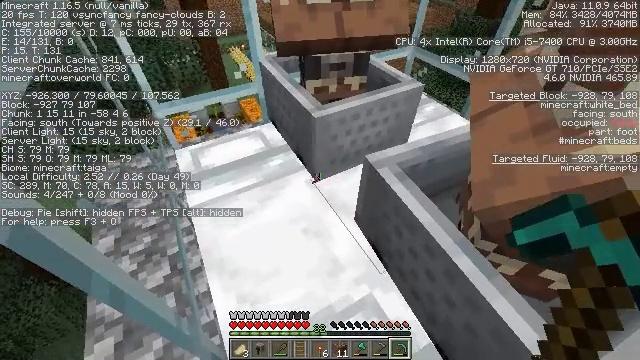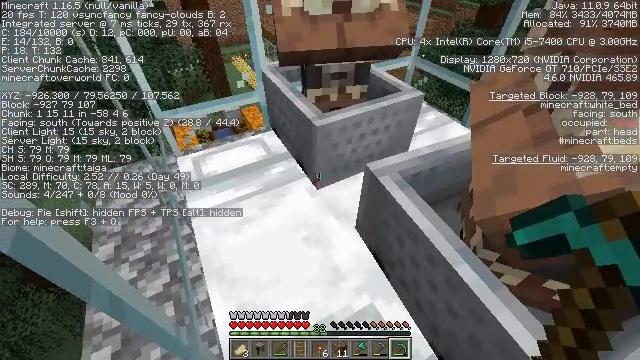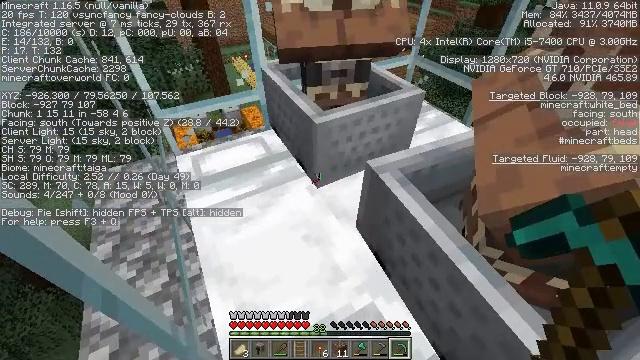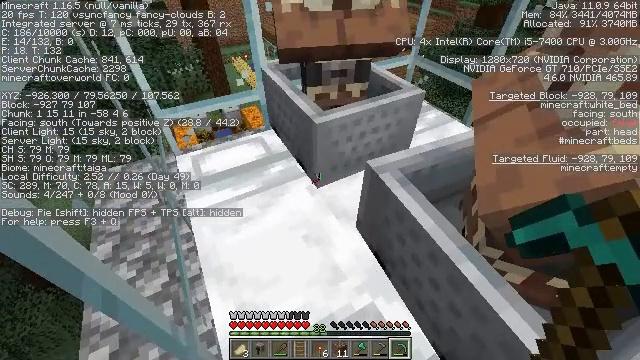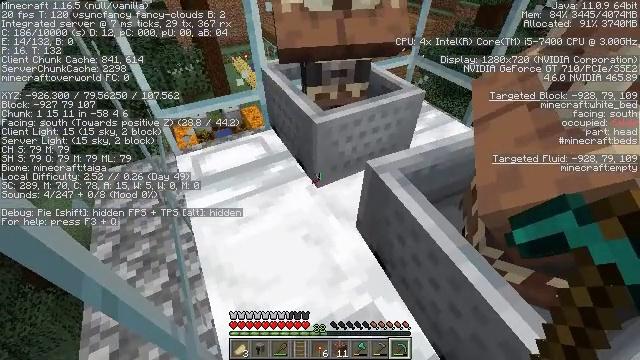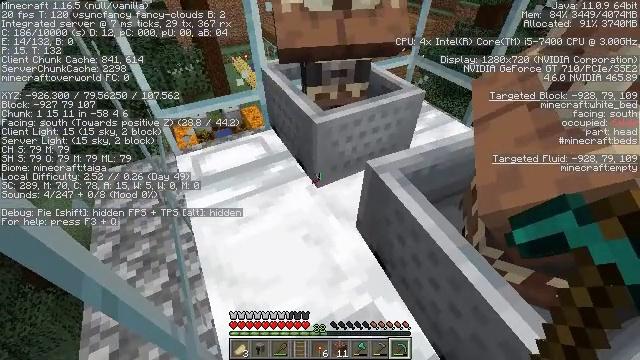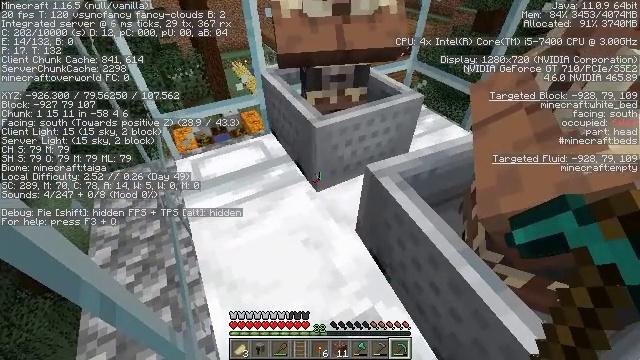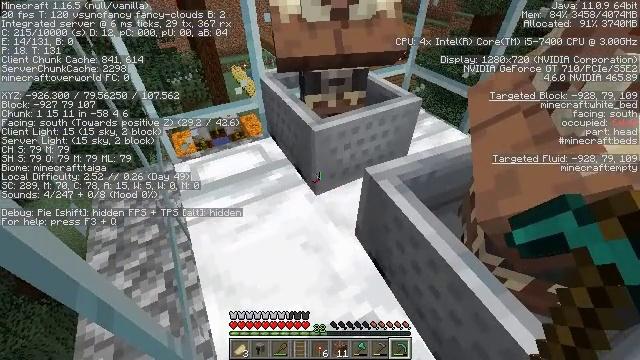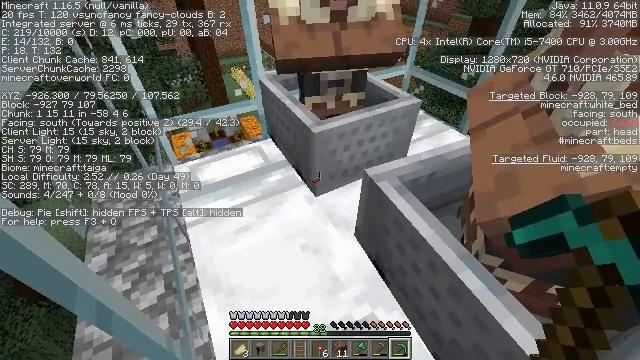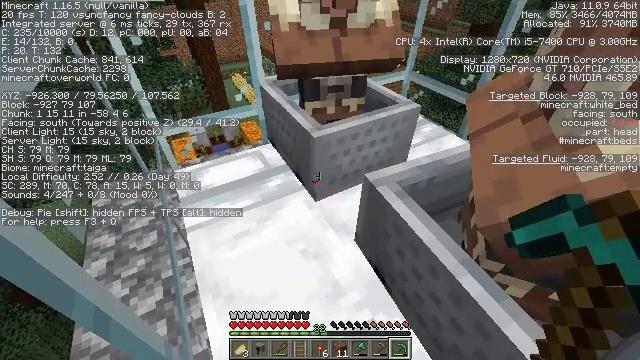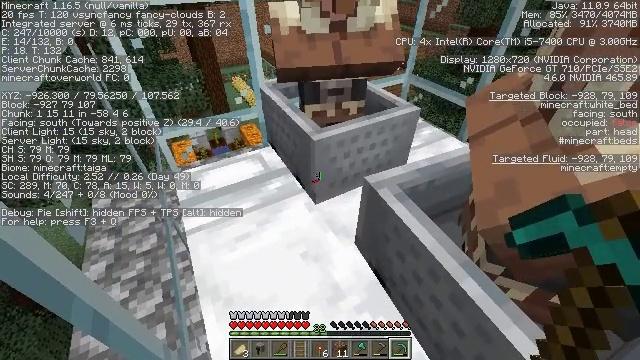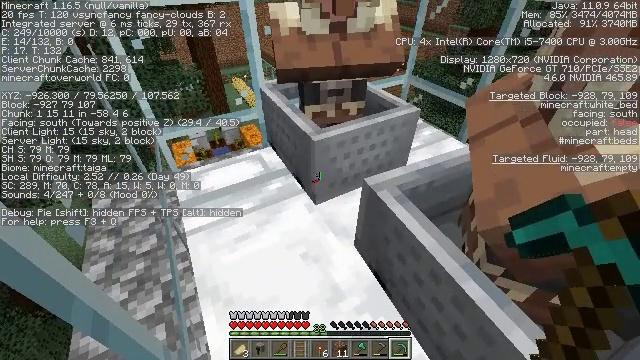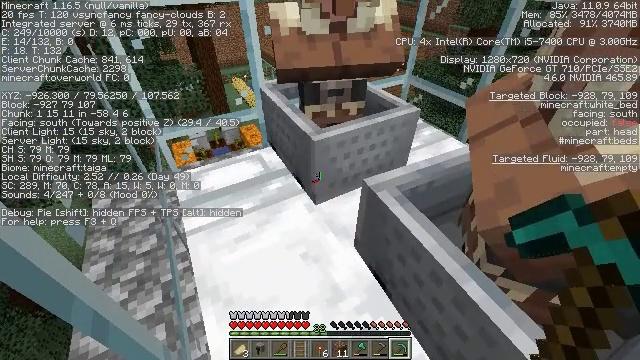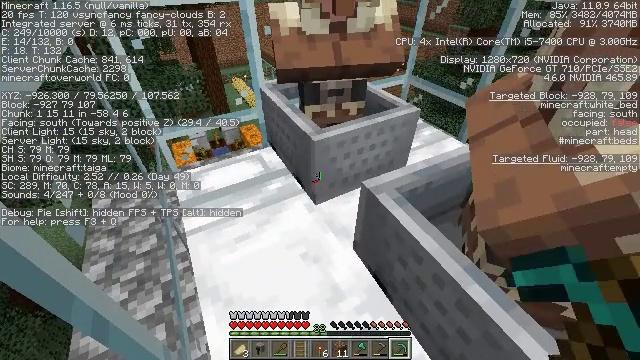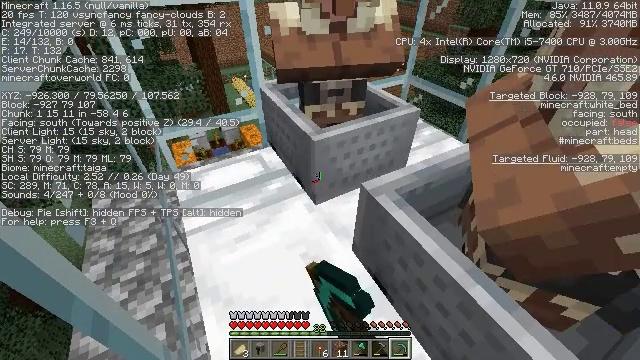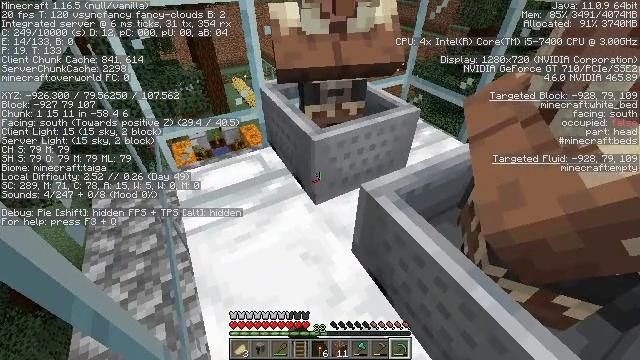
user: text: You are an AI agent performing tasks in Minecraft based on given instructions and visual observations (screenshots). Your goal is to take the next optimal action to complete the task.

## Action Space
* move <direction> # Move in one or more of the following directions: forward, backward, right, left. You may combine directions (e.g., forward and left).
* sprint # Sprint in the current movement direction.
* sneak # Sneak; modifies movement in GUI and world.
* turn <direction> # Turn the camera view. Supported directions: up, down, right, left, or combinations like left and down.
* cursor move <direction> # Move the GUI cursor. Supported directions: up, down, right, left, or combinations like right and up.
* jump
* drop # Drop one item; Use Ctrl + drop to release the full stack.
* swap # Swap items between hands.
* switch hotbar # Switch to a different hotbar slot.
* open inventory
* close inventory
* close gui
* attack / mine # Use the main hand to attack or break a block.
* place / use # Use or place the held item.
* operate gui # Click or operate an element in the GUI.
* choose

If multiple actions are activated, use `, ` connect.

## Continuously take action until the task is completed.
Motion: motion action
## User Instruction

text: Pick up the white bed by breaking it.
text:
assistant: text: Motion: turn up
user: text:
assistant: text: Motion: no_op
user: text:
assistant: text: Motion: no_op
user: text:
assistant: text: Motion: no_op
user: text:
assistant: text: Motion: no_op
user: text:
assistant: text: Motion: no_op
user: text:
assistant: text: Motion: no_op
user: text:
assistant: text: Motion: no_op
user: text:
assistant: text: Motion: turn up
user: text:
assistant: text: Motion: no_op
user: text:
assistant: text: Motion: no_op
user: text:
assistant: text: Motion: no_op
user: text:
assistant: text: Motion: attack / mine
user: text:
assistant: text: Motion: attack / mine
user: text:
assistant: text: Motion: no_op
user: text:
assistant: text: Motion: no_op
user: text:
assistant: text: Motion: no_op
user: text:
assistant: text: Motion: no_op
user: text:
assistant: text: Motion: no_op
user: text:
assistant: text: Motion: no_op
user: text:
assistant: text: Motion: no_op
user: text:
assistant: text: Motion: no_op
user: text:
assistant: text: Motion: no_op
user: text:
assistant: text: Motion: no_op
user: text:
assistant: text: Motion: no_op
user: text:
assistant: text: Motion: no_op
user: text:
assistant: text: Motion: turn right
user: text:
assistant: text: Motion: turn right and down
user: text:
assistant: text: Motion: turn right and down
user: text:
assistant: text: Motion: turn right and down